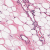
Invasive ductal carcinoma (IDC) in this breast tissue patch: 0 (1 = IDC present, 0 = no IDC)